Question: I have a matplotlib 'patch' that I want to add to two different 'axis' objects. Calling 'ax1.add_patch(my_patch)' the first time leads to the correct result, but when I call 'ax2.add_patch(my_patch)', the patch is offset horizontally. Calling 'add_patch' again after that does not change the offset.
This only seems to happen when using '%matplotlib inline'. Generating the figures in separate windows does not lead to the offset.
Is there anything I can do to avoid the offset when using '%matplotlib inline'?
Minimal example:
'''
import numpy as np
from matplotlib.patches import Circle
import matplotlib.pyplot as plt
%matplotlib inline
grid = np.ones([10,10])
circle = Circle((5,5), 2)
fig1, ax1 = plt.subplots()
ax1.imshow(grid, interpolation='None')
ax1.add_patch(circle)
fig2, ax2 = plt.subplots()
ax2.imshow(grid, interpolation='None')
ax2.add_patch(circle)
'''

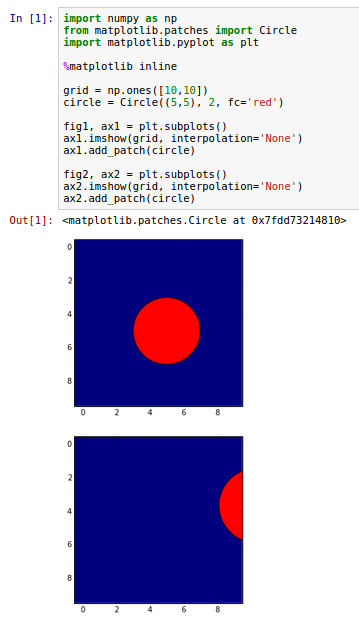
Answer: This happens because adding the same 'patch' (or, more generally, the same 'Artist') to more than one 'Axes' <URL>: the 'Artist' can only hold the necessary transform for use in one 'Axes'.
Future versions of matplotlib will <URL> when the user tries to add an 'Artist' that is already associated with an 'Axes' object to another 'Axes' object.